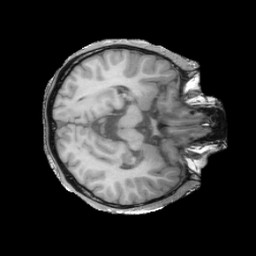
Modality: T1w
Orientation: axial
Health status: ill
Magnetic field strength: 3 T